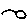
Label: bird